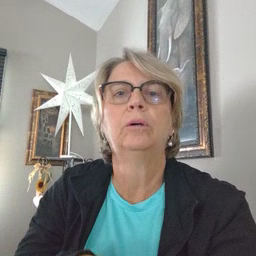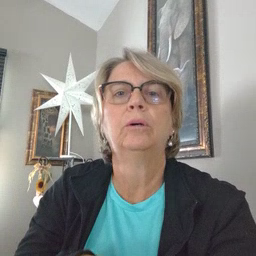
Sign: look